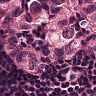
Metastatic tissue present: yes